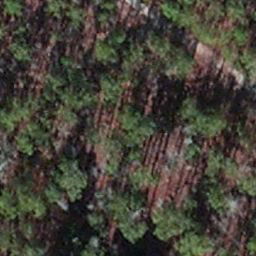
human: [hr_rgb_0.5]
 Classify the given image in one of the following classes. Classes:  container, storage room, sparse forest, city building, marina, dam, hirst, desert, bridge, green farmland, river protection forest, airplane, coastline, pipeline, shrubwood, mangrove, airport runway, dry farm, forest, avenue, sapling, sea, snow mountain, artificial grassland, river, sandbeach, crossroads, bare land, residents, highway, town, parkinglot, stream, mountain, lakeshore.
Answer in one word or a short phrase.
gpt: sapling